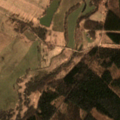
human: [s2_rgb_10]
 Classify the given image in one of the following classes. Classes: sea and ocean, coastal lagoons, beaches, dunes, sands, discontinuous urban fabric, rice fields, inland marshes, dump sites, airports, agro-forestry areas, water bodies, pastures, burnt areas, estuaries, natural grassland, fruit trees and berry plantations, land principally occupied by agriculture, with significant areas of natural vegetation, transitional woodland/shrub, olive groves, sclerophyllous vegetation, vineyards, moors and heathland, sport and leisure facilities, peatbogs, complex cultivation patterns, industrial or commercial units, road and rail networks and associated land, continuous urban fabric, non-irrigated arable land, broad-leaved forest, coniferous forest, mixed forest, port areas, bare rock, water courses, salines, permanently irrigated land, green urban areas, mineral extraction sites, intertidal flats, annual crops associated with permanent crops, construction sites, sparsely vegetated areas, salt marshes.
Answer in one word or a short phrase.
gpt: pastures, land principally occupied by agriculture, with significant areas of natural vegetation, broad-leaved forest, coniferous forest, mixed forest, transitional woodland/shrub